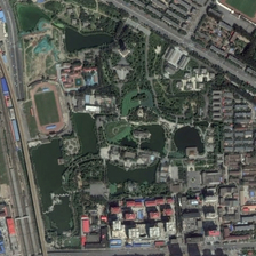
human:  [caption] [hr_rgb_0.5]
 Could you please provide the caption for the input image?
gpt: There is a playground surrounded by a red truck in the park.

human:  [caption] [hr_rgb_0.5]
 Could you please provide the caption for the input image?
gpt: There is a track beside the playground

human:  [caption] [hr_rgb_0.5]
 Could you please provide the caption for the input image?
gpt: There is a train next to the playground

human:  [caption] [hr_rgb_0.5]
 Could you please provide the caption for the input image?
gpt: On one side of the park, there is an amusement park surrounded by a red track.

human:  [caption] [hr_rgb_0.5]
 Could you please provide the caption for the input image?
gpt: On one side of the park, there is a playground surrounded by a red track.